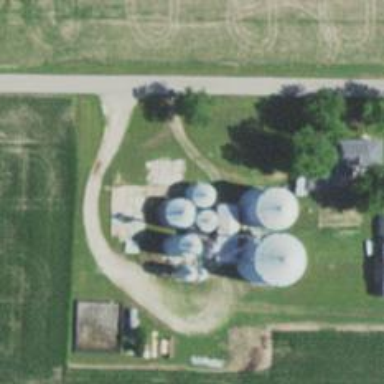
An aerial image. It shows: Silo.